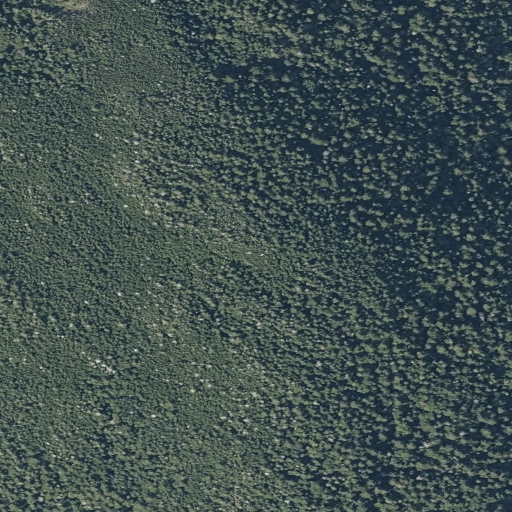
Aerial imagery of mountain in Maine named Three Slide Mountain containing only evergreen forest